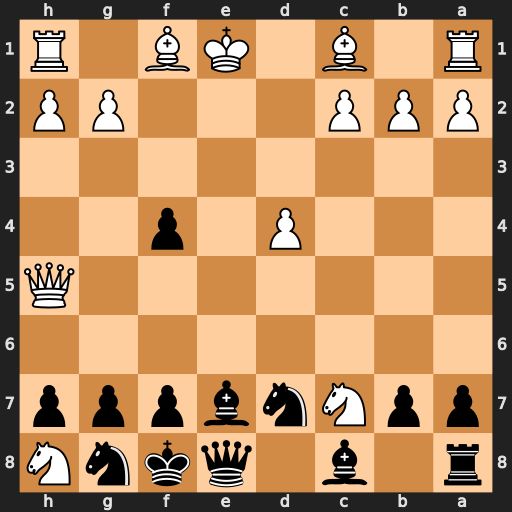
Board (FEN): r1b1qknN/ppNnbppp/8/7Q/3P1p2/8/PPP3PP/R1B1KB1R
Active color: b
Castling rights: KQ
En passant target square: -
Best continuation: Bh4+ Kd2 Qe3+ Kd1 Qe1#